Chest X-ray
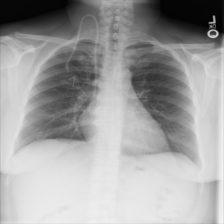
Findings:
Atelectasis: negative
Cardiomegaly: negative
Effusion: negative
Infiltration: negative
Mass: negative
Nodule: negative
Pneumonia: negative
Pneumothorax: negative
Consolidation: negative
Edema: negative
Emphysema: negative
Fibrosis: negative
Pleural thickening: negative
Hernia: negative